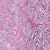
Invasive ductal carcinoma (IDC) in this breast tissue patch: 1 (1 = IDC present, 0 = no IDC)